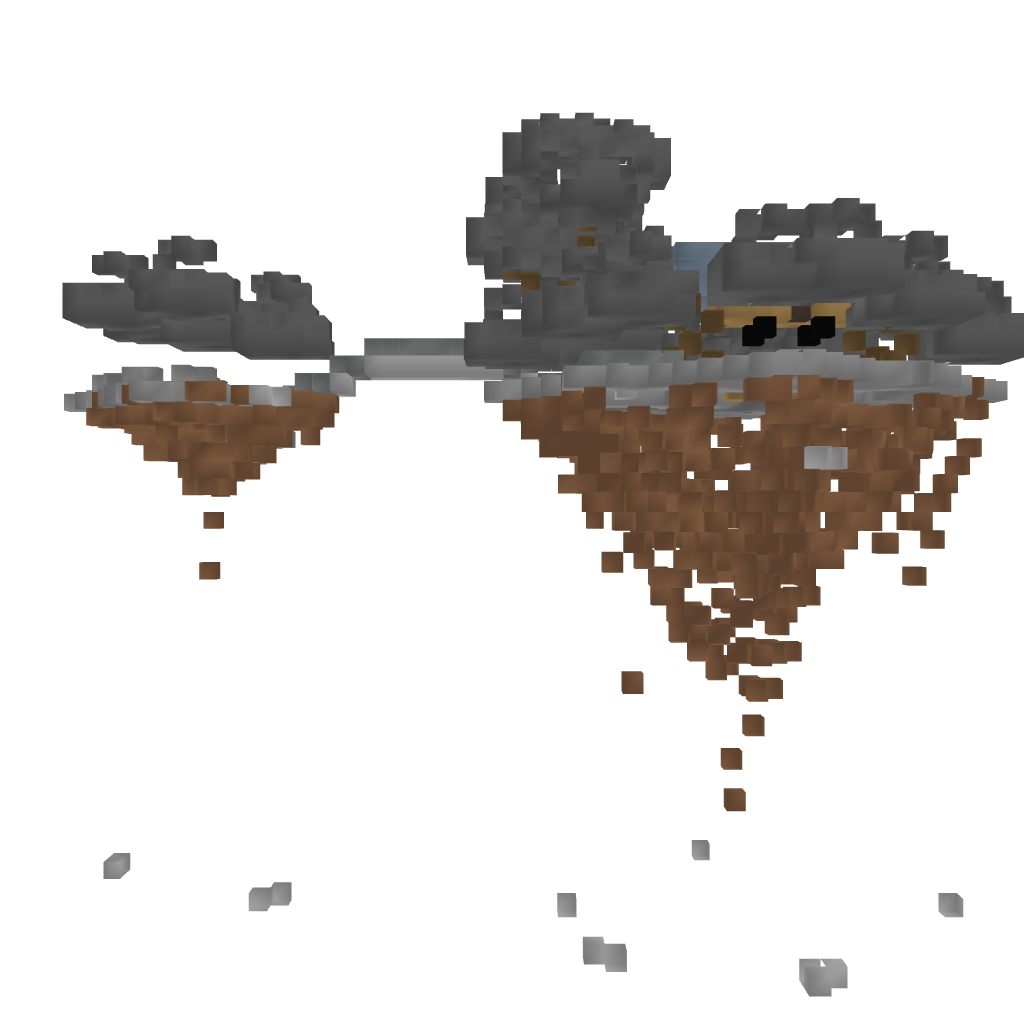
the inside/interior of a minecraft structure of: Sky Islands